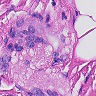
Metastatic tissue present: yes